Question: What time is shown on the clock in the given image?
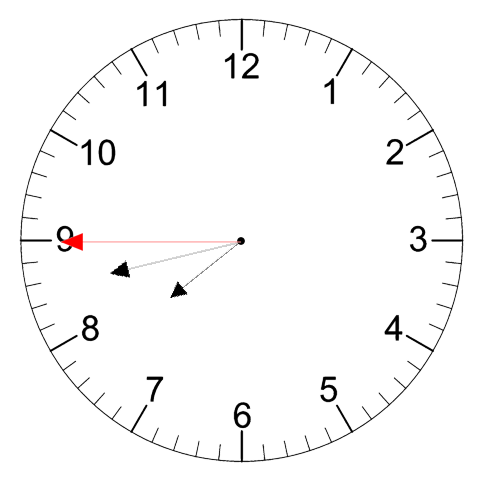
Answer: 07:42:45